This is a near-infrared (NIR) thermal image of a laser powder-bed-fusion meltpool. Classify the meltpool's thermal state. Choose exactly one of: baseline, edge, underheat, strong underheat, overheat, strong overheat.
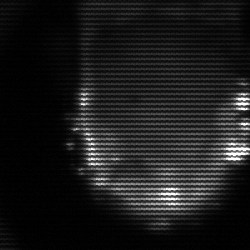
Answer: baseline